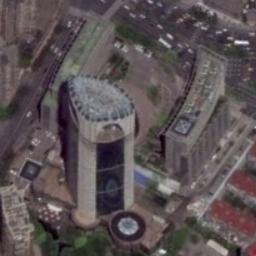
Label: commercial_area